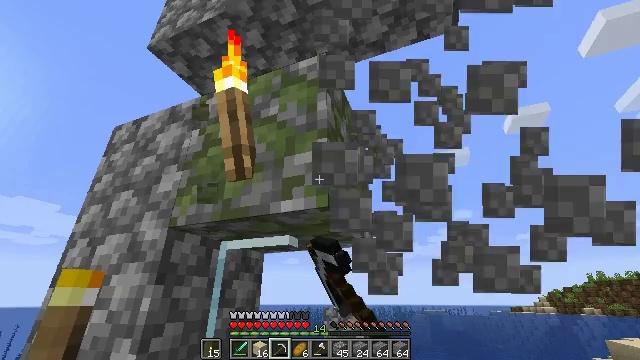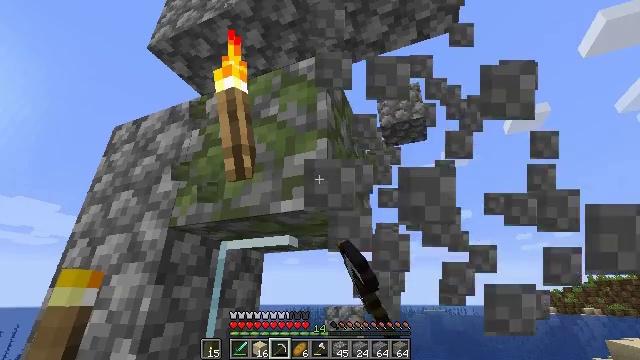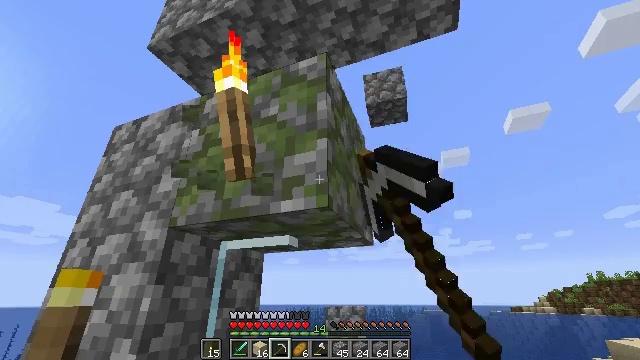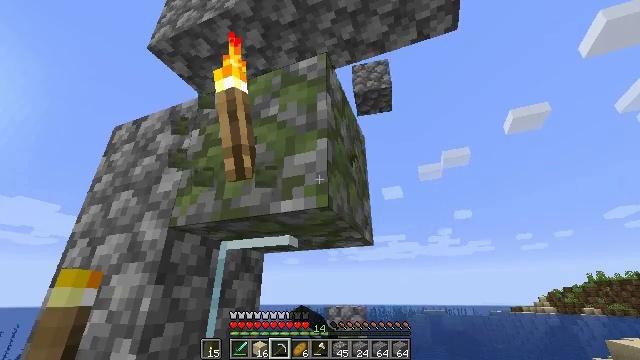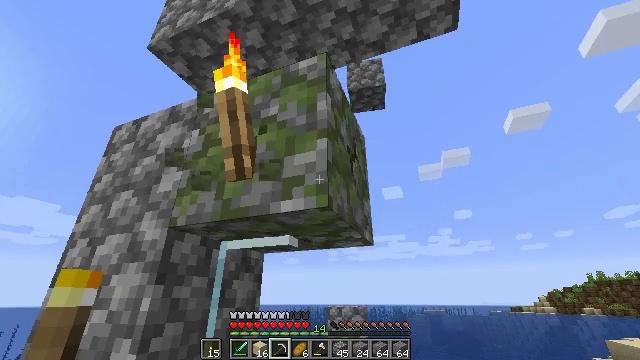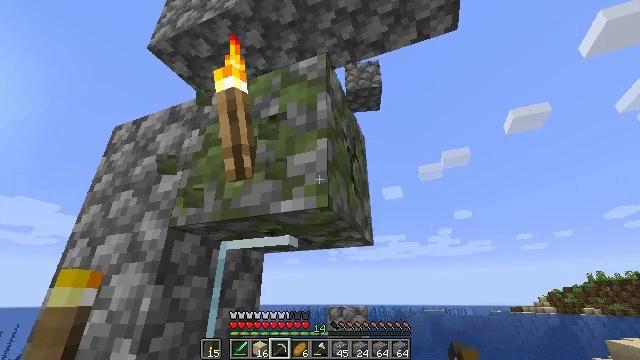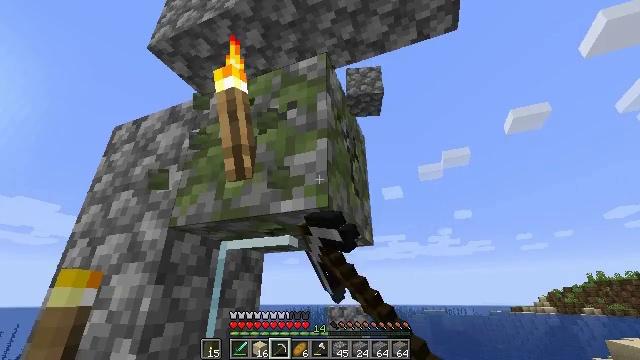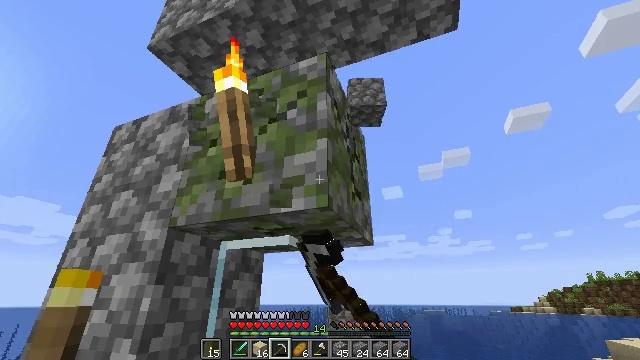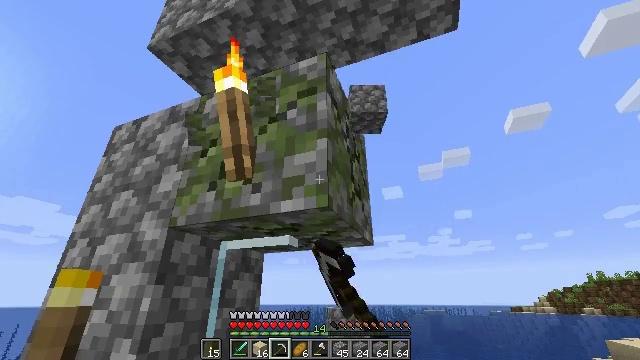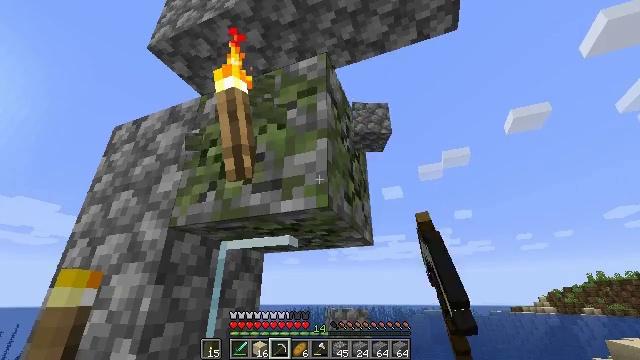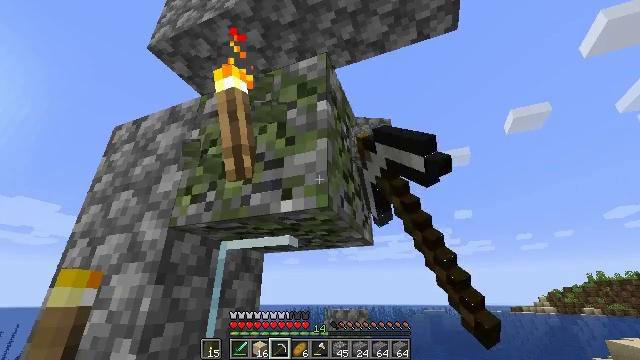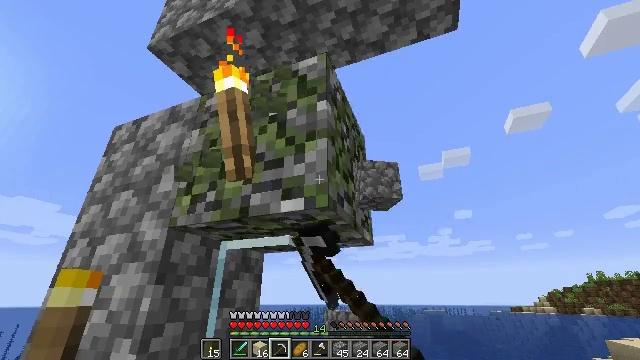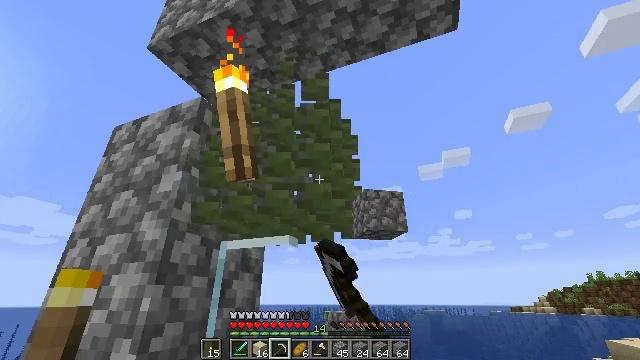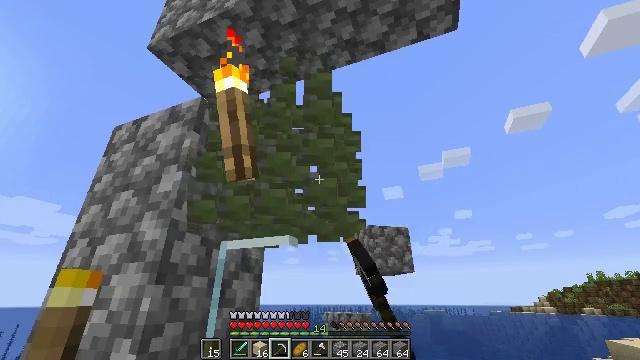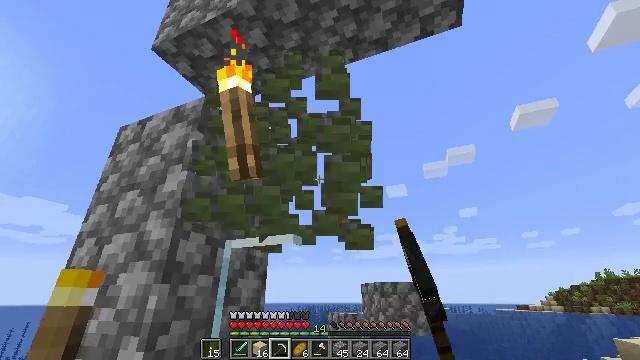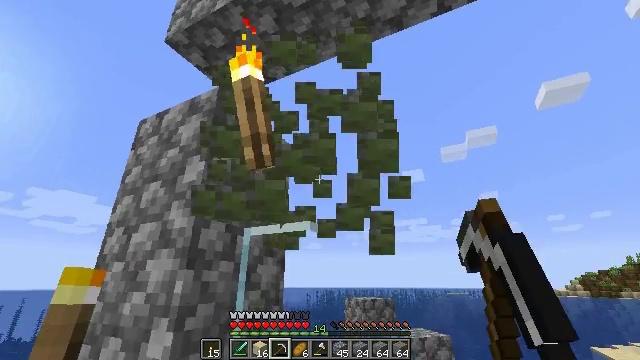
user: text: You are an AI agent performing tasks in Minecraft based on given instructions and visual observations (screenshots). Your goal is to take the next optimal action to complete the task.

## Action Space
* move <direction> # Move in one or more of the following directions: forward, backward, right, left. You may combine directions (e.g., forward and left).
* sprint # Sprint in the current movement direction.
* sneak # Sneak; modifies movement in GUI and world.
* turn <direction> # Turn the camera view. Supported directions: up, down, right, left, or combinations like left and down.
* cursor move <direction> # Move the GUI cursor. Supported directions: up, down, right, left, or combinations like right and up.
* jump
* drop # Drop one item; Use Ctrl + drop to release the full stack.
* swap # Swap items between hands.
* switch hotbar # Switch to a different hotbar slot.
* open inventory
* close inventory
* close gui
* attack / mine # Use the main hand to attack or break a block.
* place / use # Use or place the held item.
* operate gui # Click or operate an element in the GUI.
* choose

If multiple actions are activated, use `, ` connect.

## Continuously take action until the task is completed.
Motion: motion action
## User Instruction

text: Gather mossy cobblestone from a dungeon or ruin.
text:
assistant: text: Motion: attack / mine
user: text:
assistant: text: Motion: attack / mine
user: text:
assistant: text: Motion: attack / mine
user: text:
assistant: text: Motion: attack / mine
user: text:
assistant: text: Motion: attack / mine
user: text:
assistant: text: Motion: attack / mine
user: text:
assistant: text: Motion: attack / mine
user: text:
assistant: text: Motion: attack / mine
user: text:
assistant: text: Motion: attack / mine
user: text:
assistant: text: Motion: attack / mine
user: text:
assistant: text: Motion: attack / mine
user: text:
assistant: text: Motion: attack / mine
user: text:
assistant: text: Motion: attack / mine
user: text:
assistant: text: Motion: attack / mine
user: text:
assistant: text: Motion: turn left and down, attack / mine
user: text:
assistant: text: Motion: turn left and down, attack / mine
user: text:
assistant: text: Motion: attack / mine